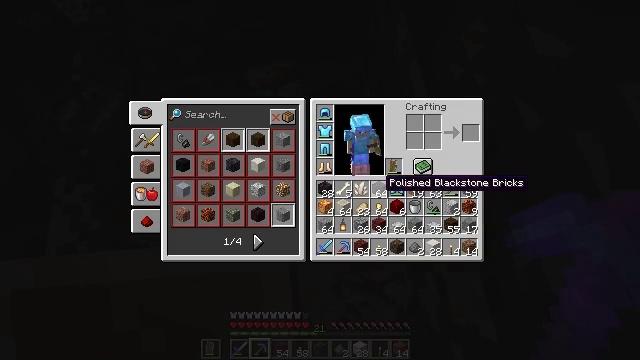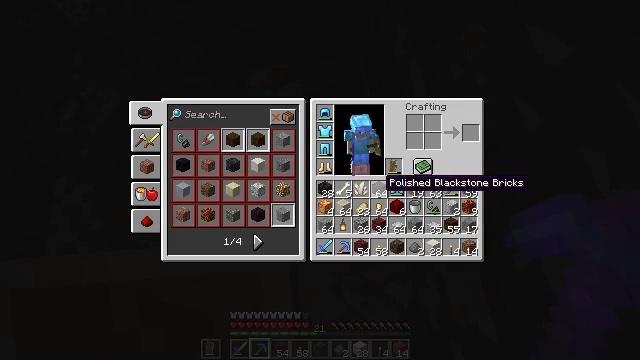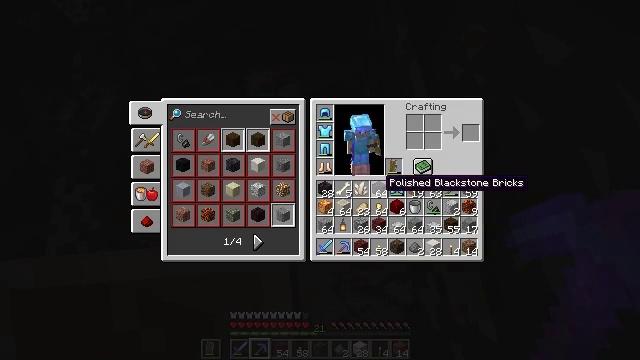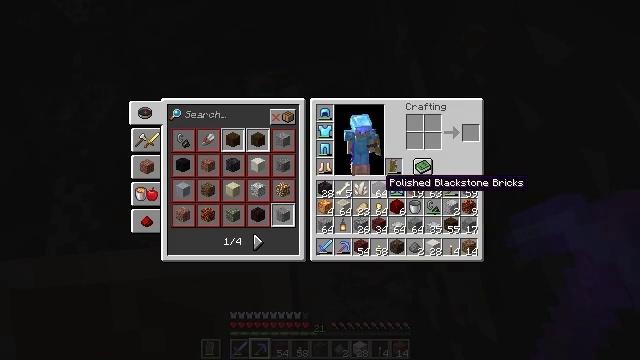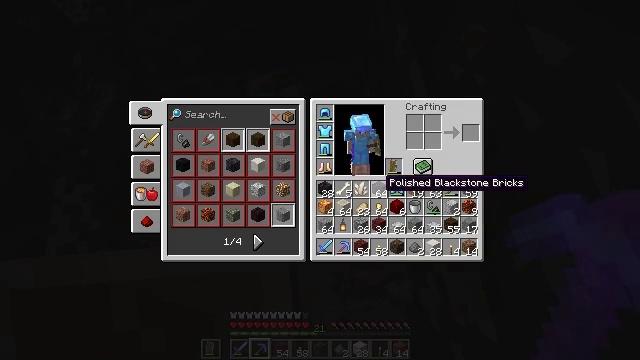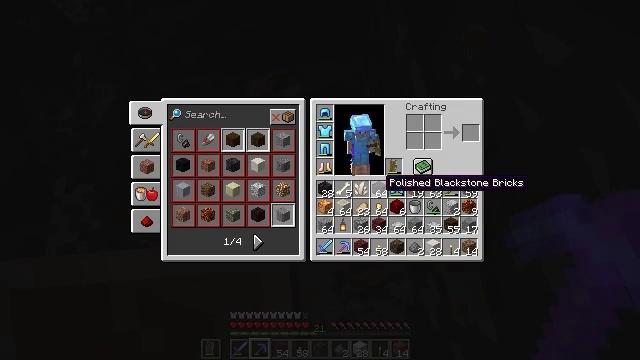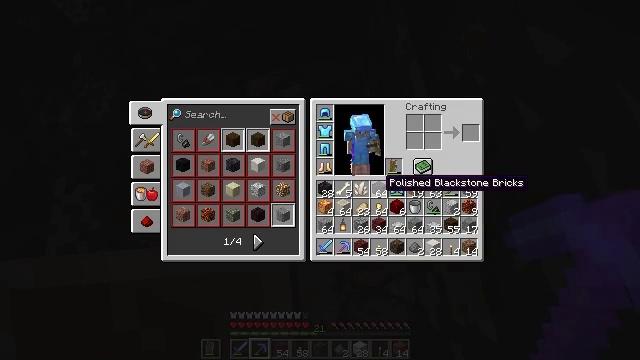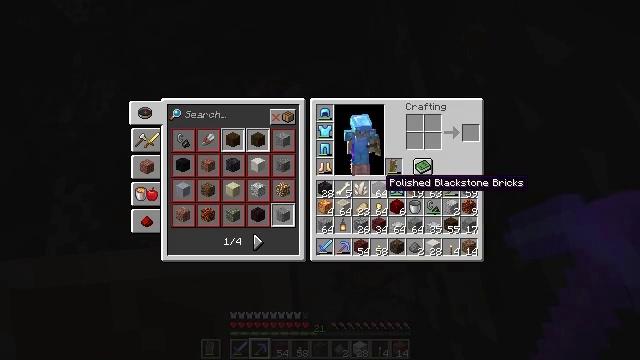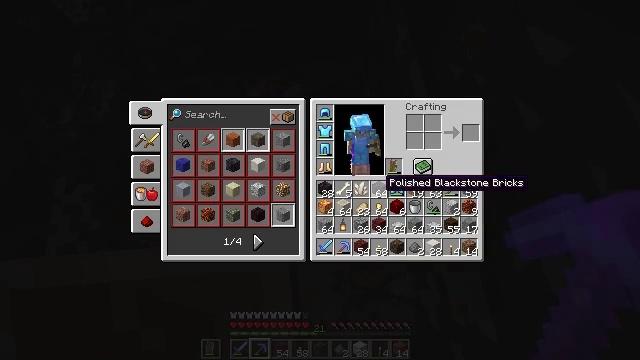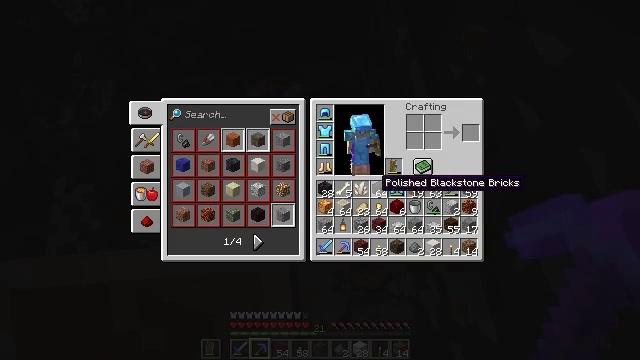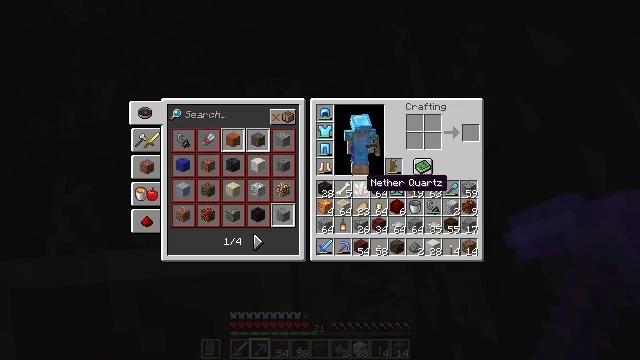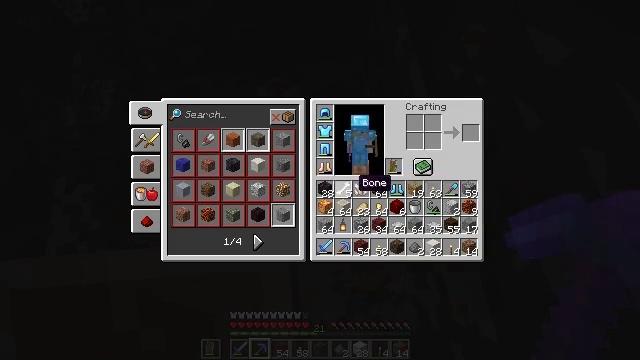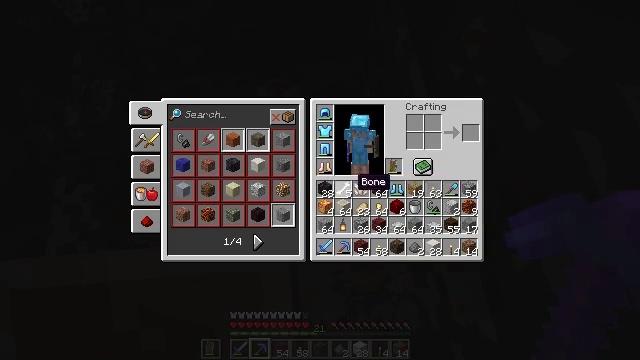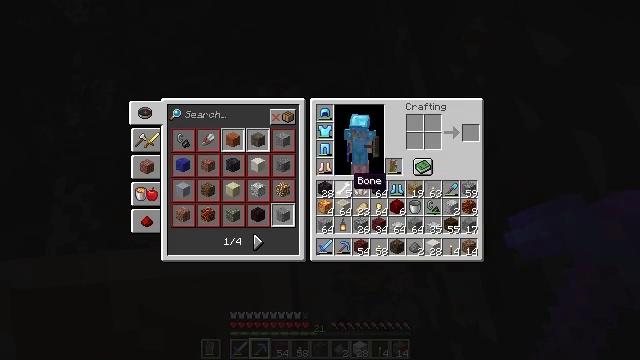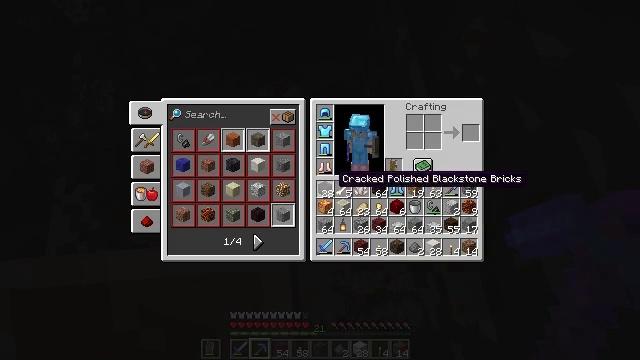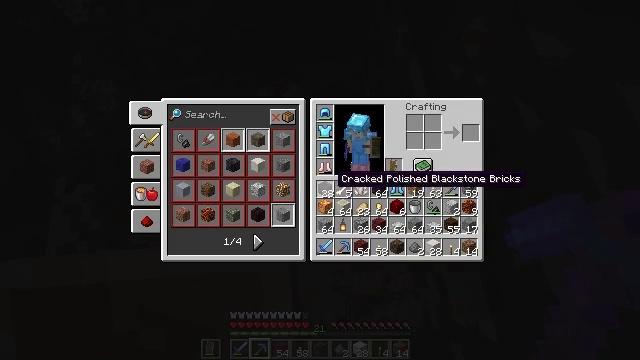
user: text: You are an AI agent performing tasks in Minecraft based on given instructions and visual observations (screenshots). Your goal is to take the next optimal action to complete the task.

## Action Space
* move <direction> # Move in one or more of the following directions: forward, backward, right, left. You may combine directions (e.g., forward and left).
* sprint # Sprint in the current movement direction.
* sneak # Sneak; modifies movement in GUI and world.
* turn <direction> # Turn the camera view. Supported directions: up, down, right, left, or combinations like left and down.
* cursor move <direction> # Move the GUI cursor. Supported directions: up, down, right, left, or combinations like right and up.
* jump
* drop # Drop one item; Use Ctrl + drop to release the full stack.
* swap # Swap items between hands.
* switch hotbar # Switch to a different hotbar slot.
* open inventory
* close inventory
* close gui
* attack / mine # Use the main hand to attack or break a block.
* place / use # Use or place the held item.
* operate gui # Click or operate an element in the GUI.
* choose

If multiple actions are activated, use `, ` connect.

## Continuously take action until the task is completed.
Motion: motion action
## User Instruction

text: Remove a cracked polished blackstone bricks from the inventory.
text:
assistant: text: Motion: no_op
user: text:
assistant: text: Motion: no_op
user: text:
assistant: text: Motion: no_op
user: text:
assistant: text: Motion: no_op
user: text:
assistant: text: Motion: no_op
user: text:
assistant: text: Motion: no_op
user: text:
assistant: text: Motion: no_op
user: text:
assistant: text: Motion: no_op
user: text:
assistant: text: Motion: no_op
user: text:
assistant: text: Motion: cursor move left
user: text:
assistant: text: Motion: cursor move left
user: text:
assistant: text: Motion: no_op
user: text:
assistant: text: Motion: no_op
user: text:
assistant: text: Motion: cursor move left
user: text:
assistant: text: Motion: no_op
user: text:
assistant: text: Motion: no_op
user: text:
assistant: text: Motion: no_op
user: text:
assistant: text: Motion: no_op
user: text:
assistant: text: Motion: no_op
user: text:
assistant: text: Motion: operate gui
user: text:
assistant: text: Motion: operate gui
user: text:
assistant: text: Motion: operate gui
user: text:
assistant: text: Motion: cursor move right and up
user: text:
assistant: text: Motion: cursor move right and up
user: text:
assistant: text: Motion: cursor move right and up
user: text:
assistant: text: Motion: no_op
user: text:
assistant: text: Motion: cursor move left and down
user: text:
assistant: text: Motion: cursor move left and down
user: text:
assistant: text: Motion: cursor move left and down
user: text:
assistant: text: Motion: no_op